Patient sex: M
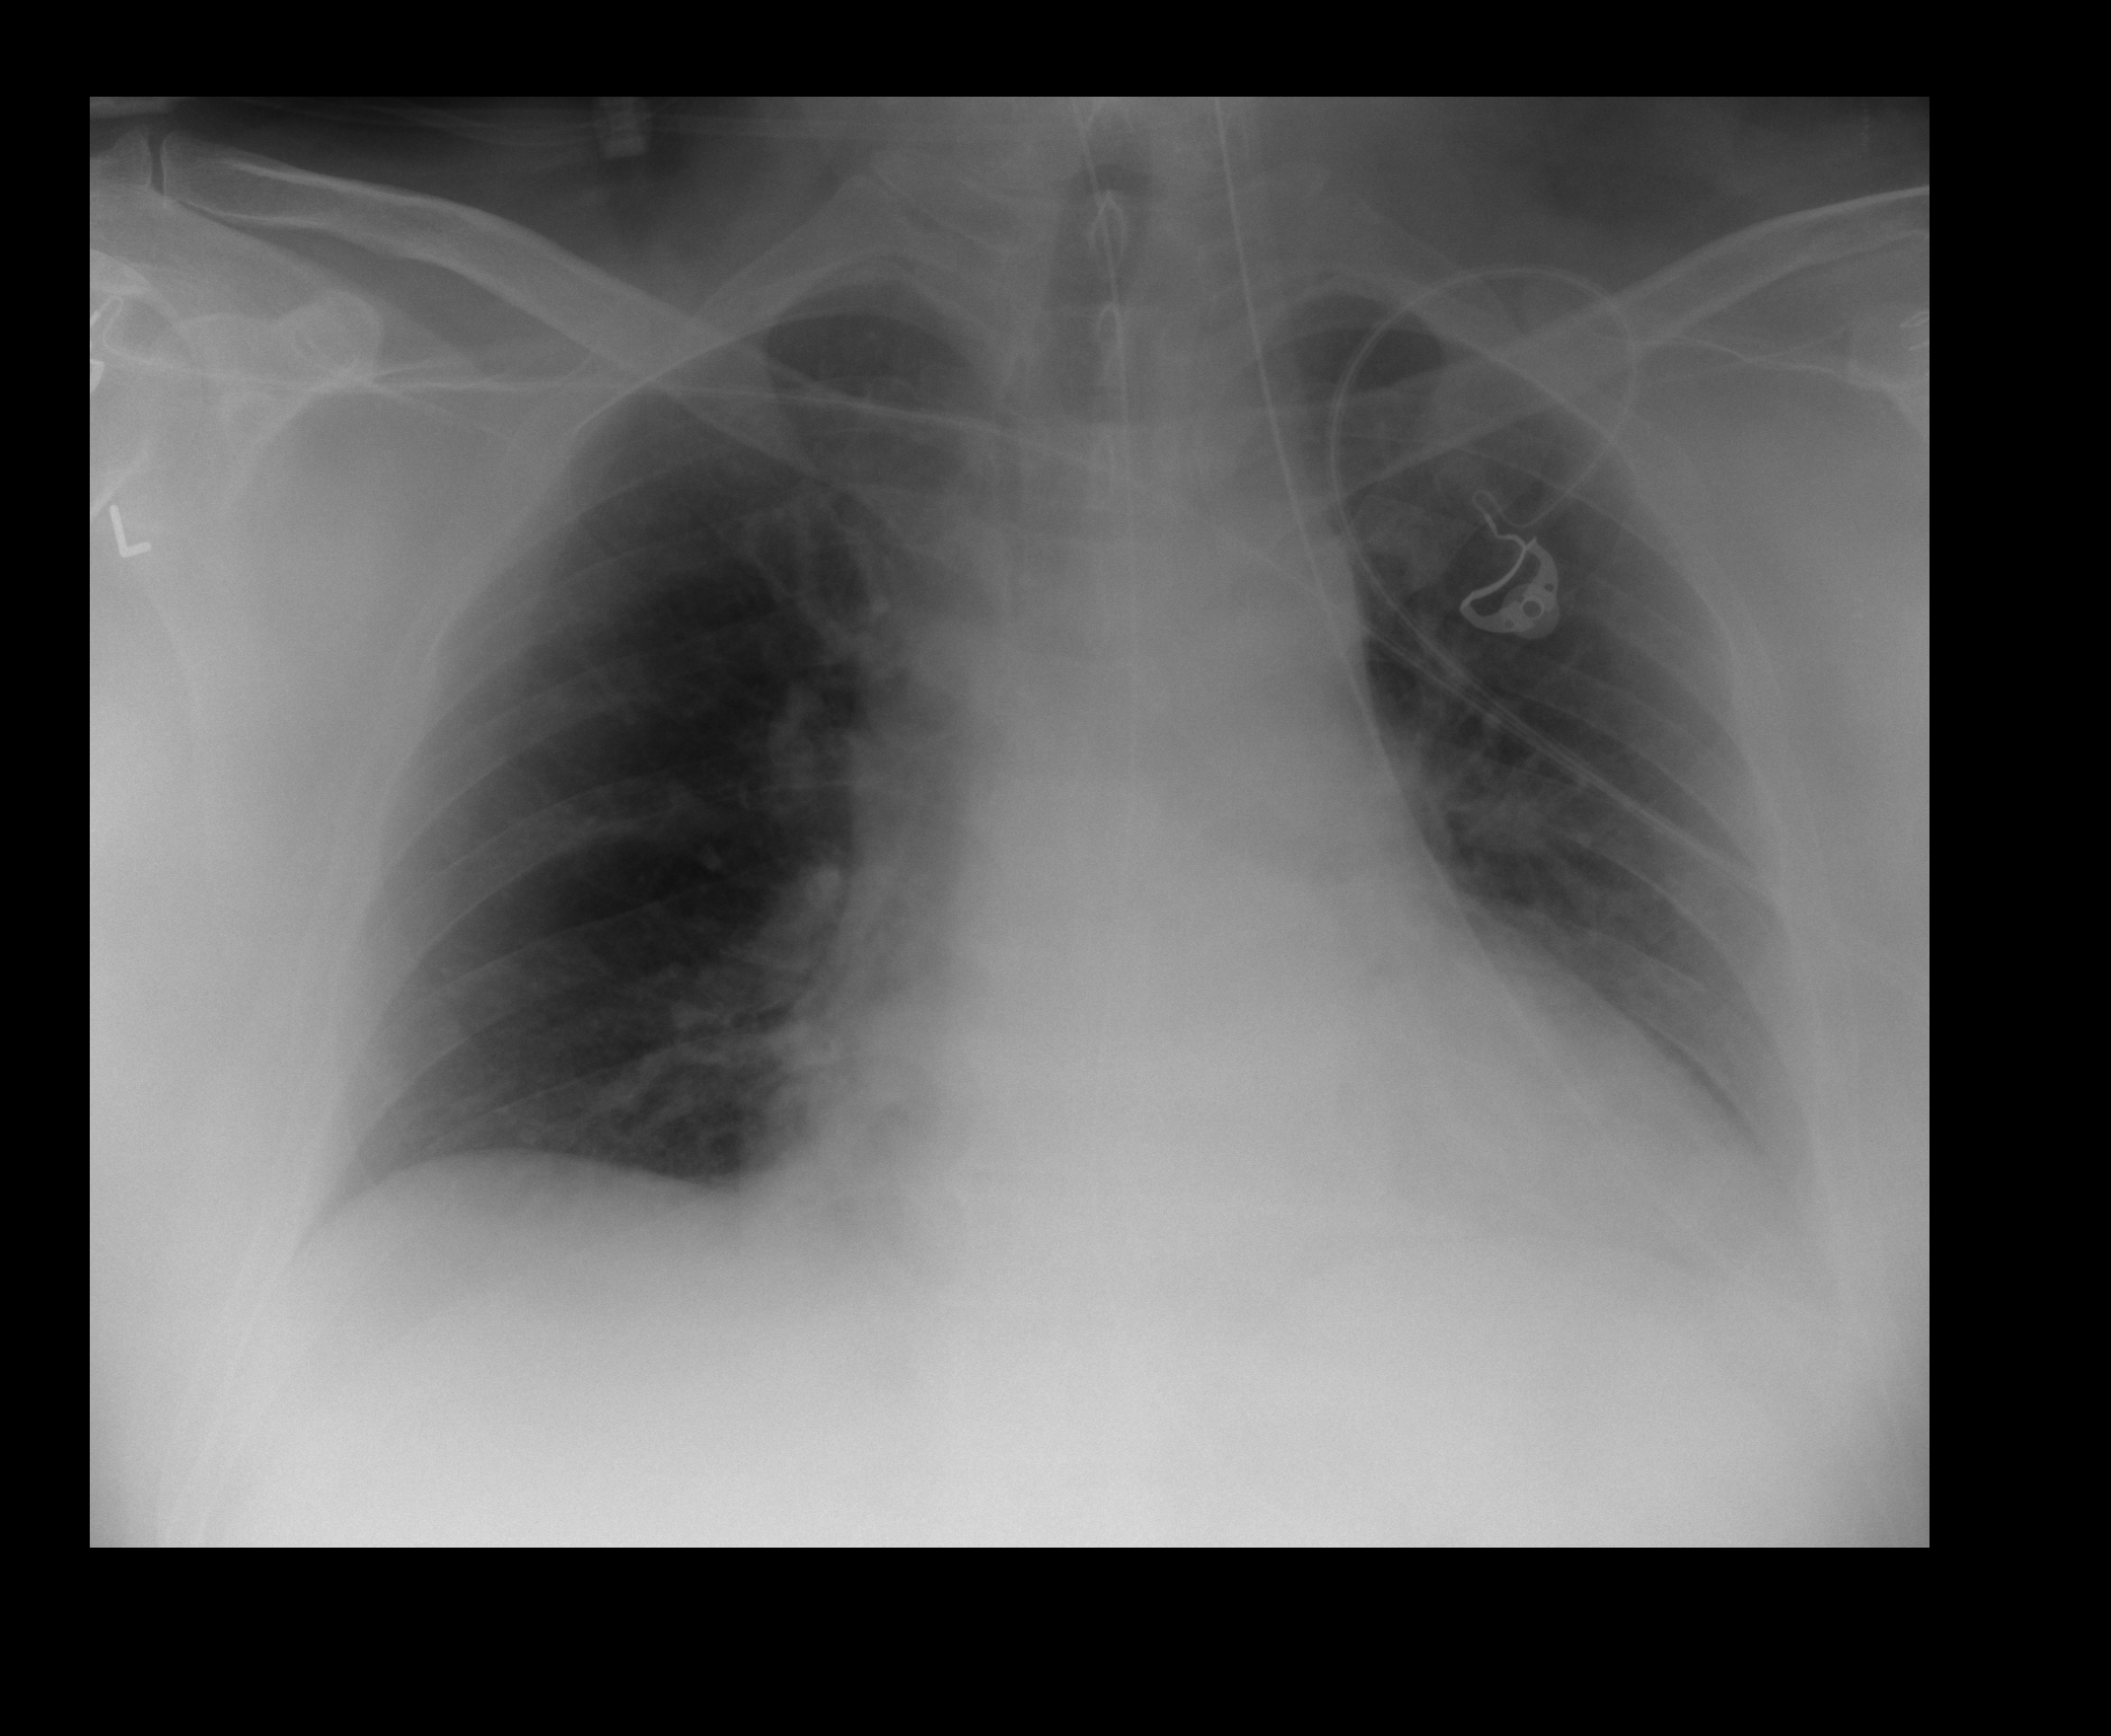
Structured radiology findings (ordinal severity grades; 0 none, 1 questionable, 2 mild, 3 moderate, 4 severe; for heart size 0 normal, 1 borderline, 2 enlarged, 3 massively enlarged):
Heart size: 0
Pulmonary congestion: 0
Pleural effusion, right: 0
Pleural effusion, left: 2
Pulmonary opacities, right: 0
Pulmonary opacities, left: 0
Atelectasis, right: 2
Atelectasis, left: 2